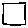
Label: square